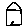
Label: house